Question: I'm making Pong in Java for fun. I just finished Tetris but started off building the game incorrectly, so the poor design followed throughout the program which limited the things I could do.
This time around, I wanted to start off right. I want to:
- - - -
that being said, does my proposed class structure make proper use of classes?
Responsible for adding JPanels to JFrame and initalizing the game
- - - 'public static void main(String[] args) {...'
: Responsible only for knowing its own boundaries and whether or not an object is breaking those rules...
- - - -
Responsible for getting data from GamePanel (like, if the ball has collided with paddle), and calculating score and other info based on that...
- -
GUI Responsible for displaying score, level, and other relevant data to player... Will get its data from GameRules class.
-
Responsible for just knowing about its own (x,y) coordinates... having its own color, setting new location
- - -
Responsible for just knowing about its own (x,y) coords... just like Paddle
---
- - - 'paintComponent()'-
Thank you!

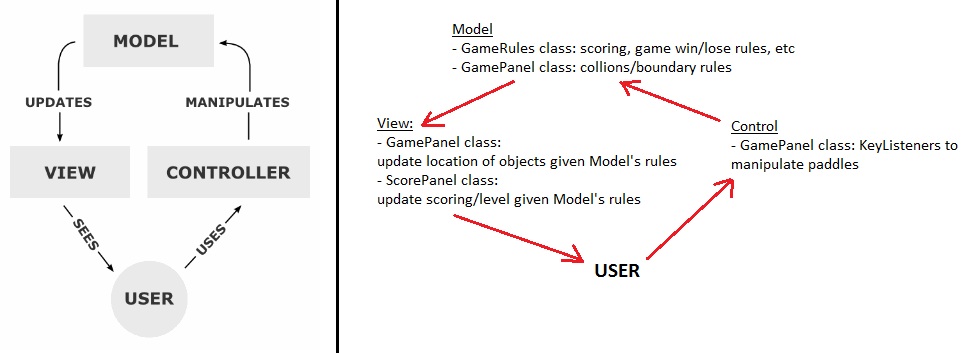
Answer: > Unsure where to put math for calculating angles ball should bounce at
GameRules is as good a class as any. If your math was more elaborate, you could create a GameMath class.
> Where should the keyListener go?
My first guess would be the GamePanel class.
> How do I use a "game loop" instead of having the game run through paintComponent()?
Your GamePanel paintComponent method is responsible for drawing the current state of the paddles and ball. It helps if your paddles and ball have their own draw method, so that paintComponent merely calls the paddles and ball draw methods.
Your game loop updates the values in the paddles and ball classes. You can call paintComponent in it's own loop, to get a steady frame rate, and call your paddles and ball position updates in a different loop.
> Trying to follow MVC model... does this achieve it?
Java Swing can have controller code in the view, in the form of anonymous action classes. I said to put drawing code in the model classes.
While the code isn't necessarily separated, the functionality is. Drawing code in the model classes is executed by the drawing JPanel. Control code in the view classes is executed as part of a control action.
Take a look at this article, <URL>, to see how to put together a moderately complicated Swing GUI. I don't have any examples of a video game to show you.